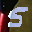
Label: 5